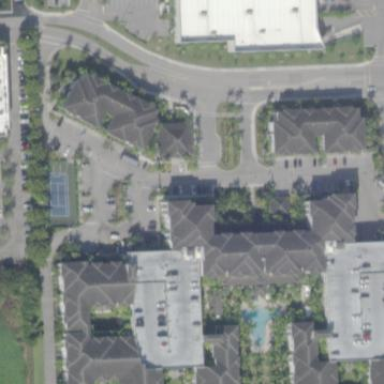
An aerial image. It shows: Residential area with apartments.